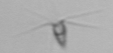
Label: Calciopappus